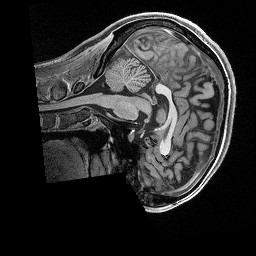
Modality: T1w
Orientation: sagittal
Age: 30
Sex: female
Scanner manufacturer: siemens
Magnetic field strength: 3 T
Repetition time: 2.5 s
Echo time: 0.00296 s